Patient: sex M, age 69
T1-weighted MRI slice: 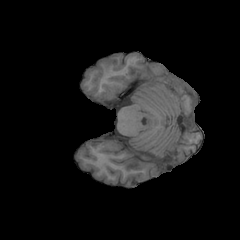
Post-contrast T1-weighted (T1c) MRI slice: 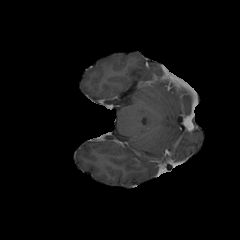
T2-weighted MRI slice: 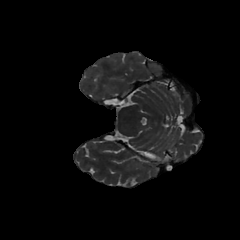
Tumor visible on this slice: no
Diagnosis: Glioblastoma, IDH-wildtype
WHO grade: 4